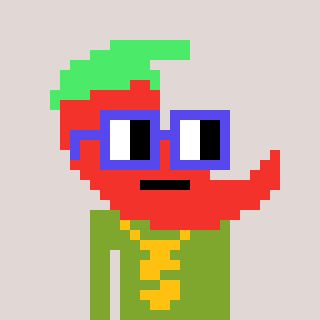
a pixel art character with square blue glasses, a chilli-shaped head and a slimegreen-colored body on a warm background